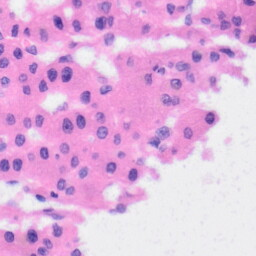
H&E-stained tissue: Liver